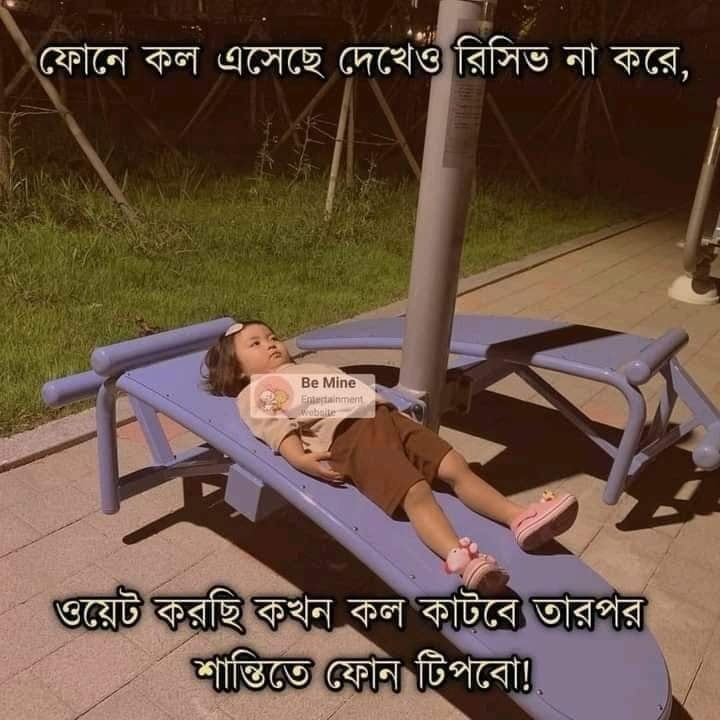
Text: ফোনে কল এসেছে দেখেও রিসিভ না করে ওয়েট করছি কখন কল কাটবে তারপর শান্তিতে ফোন টিপবো
Label: Non Hate